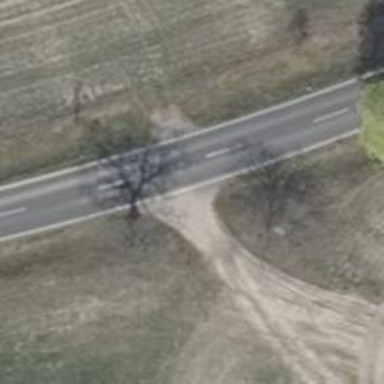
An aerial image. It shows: Primary road with asphalt surface.